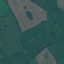
Land use / land cover: Pasture